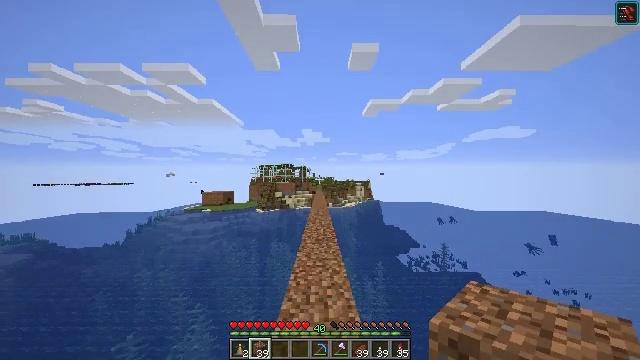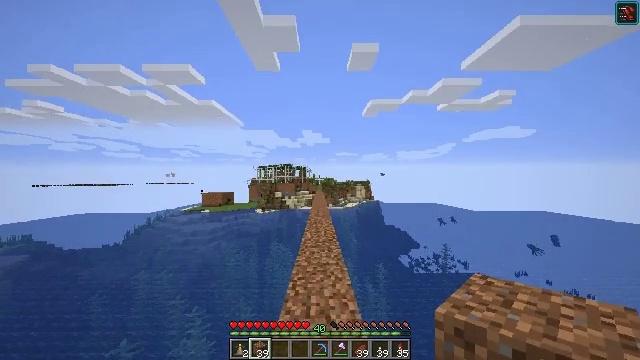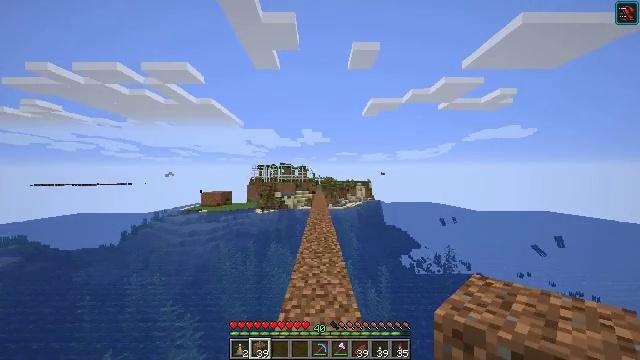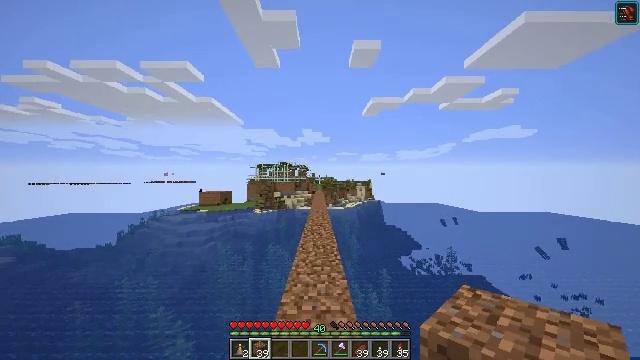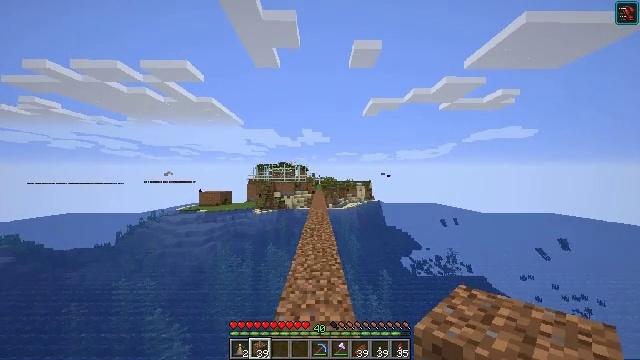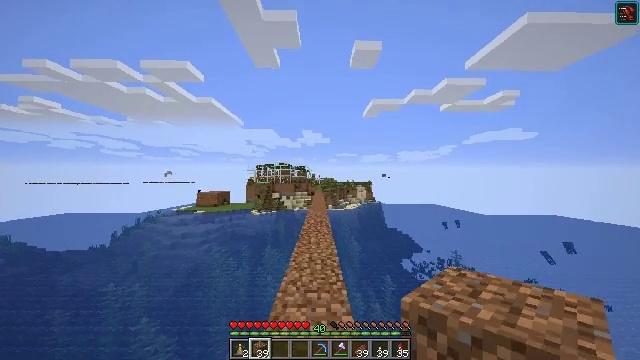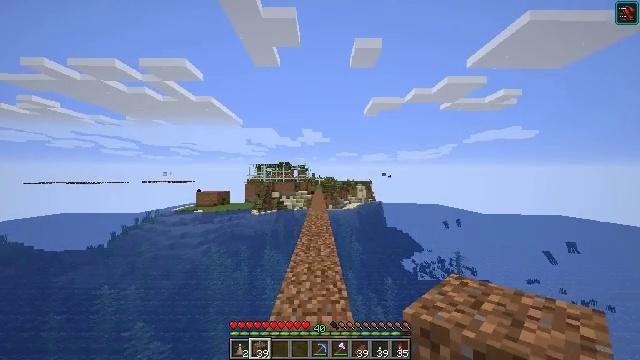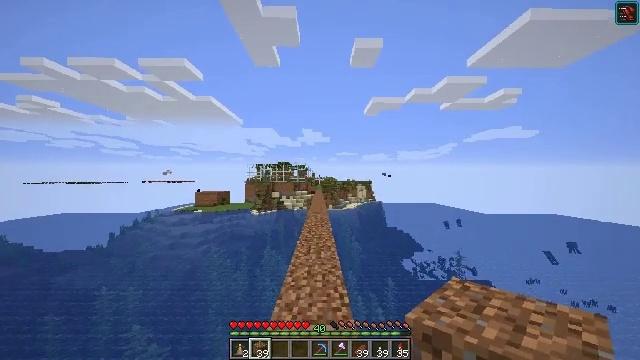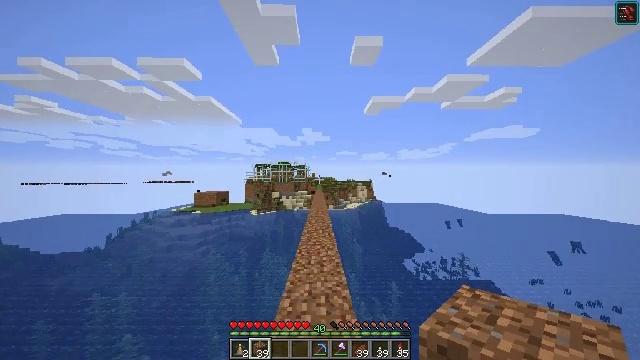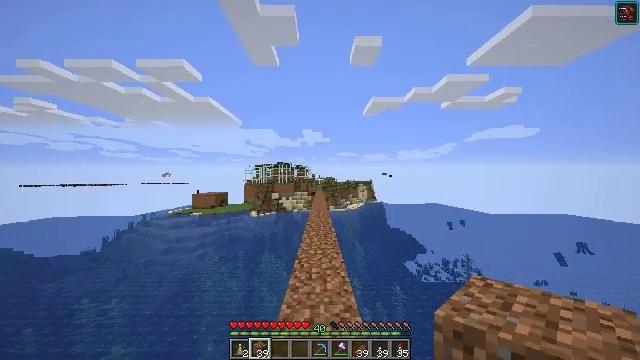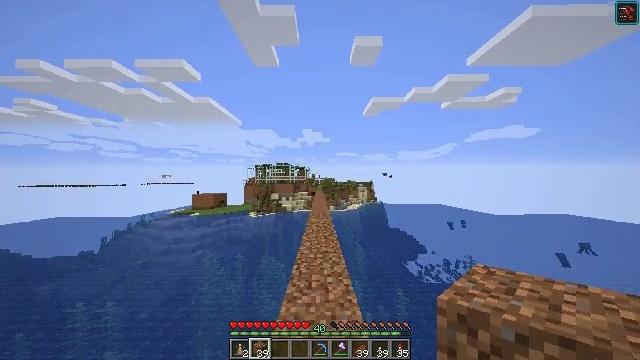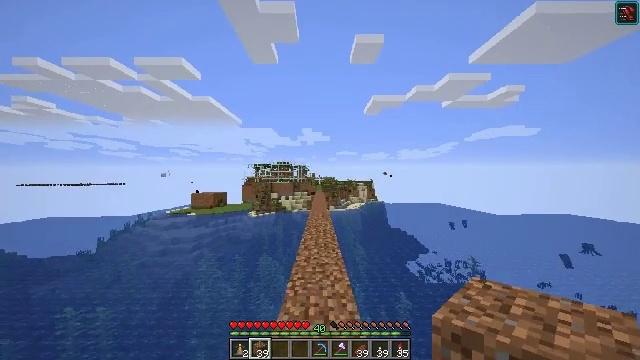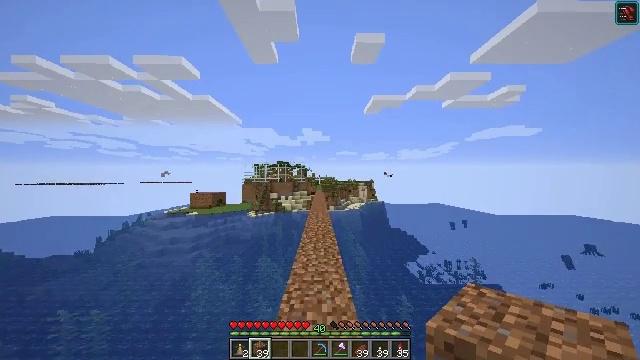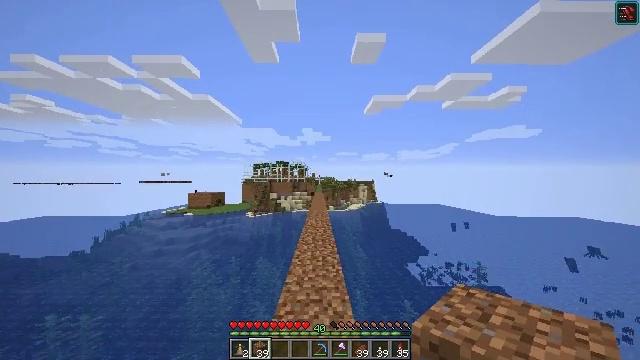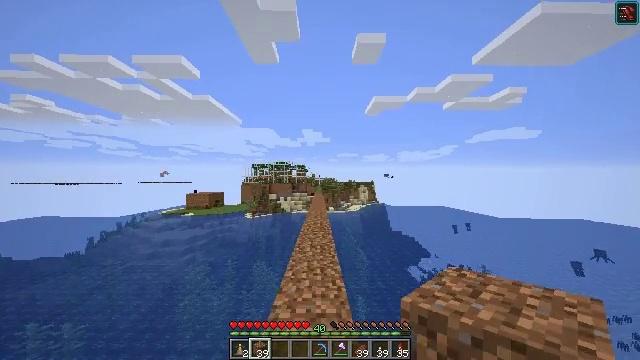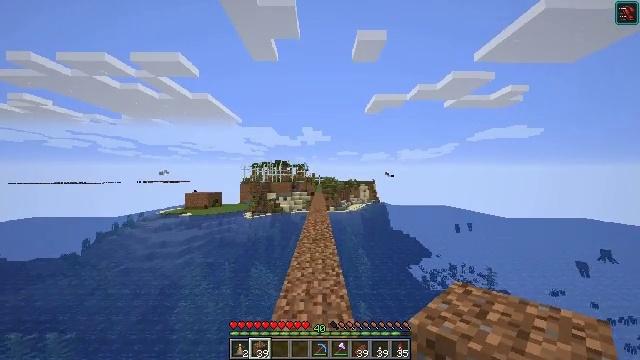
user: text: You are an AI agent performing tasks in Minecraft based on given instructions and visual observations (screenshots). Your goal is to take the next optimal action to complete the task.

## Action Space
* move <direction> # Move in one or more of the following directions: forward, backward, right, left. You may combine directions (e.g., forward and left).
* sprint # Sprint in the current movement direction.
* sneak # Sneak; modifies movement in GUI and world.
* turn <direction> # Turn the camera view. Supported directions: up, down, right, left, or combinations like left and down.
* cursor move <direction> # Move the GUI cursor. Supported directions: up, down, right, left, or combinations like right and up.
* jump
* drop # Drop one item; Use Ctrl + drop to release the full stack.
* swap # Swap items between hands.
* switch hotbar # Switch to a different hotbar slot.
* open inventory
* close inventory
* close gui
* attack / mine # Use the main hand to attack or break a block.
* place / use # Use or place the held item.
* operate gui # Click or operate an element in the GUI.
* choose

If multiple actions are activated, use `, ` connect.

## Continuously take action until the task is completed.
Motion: motion action
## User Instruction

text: Drop a potato.
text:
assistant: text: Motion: move forward
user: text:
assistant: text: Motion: move forward
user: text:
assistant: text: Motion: move forward
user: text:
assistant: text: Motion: move forward
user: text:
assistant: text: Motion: move forward
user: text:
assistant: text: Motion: move forward
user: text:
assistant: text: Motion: move forward
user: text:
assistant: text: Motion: move forward
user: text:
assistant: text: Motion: move forward
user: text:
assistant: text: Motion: move forward
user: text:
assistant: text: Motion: move forward
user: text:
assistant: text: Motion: move forward
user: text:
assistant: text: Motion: move forward
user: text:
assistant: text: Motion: move forward
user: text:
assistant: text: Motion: move forward
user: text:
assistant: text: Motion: move forward
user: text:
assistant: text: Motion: move forward
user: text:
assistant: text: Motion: move forward
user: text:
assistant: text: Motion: move forward
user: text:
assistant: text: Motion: move forward
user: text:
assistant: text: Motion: move forward
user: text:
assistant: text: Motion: move forward
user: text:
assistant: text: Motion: move forward
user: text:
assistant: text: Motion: move forward
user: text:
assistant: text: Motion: move forward
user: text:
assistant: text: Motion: move forward
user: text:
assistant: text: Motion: move forward
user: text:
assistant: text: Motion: move forward
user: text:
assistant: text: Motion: move forward
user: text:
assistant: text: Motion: move forward